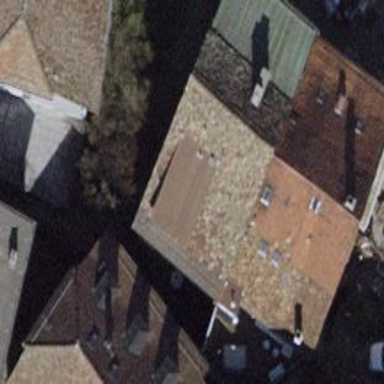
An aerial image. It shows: Apartments building with gabled roof that is oriented across.